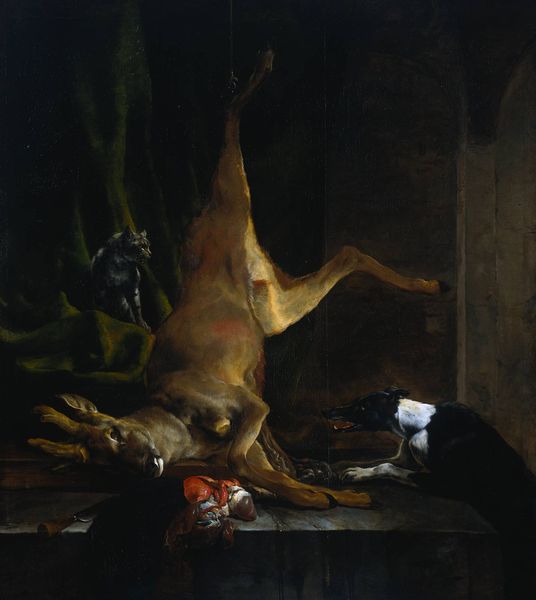
Titel: Ein Hund und eine Katze neben einem teilweise ausgeweideten Reh
Künstler: Jan Baptist Weenix
Standort: Amsterdam
Institution: Rijksmuseum
Schlagwörter: dunkel, gemälde, kopf, körper, schatten, weiß, gelb, grün, ocker, braun, fenster, grau, hell, licht, schwarz, tisch, zimmer, hund, rot, tier, tiere, tuch, beige, malerei, wand, augen, barock, falten, messer, stein, steine, tod, tof, tot, innenraum, niederlande, vorhang, öl, boden, auge, gewand, ohren, hase, stilleben, stillleben, beine, fell, bein, düster, studie, mauer, rind, wild, essen, lichteinfall, fleisch, stileben, vanitas, katze, vergänglichkeit, blut, hängen, schlachten, fuss, kater, waffe, lauf, dunkler hintergrund, tischplatte, jagd, gemäuer, leib, hängend, ausbluten, beute, erlegt, hirsch, jagdstück, kitz, reh, schnauze, jagdhund, sunkel, jagdbeute, herz, naturalistisch, aufgehängt, fang, aufhängen, geweih, bock, erz, bellen, innereien, mamor, dunkl, aushang, grüm, tieren, rehbock, beig, toto, hunf, darm, eingeweide, gedärme, hisch, ausweiden, gedärm, sekte, leber, erfolg, tierre, innerei, rehkopf, erlegtes wild, hirsch tod, jagderfolg, totes reh, werkplatte